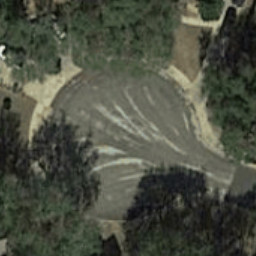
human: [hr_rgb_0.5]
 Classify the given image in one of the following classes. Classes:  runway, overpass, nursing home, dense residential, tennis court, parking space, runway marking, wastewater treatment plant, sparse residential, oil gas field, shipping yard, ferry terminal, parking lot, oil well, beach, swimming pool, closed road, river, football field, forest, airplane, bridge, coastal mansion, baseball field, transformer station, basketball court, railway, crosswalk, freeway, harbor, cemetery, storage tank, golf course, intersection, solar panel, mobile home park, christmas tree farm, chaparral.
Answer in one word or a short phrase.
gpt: closed road